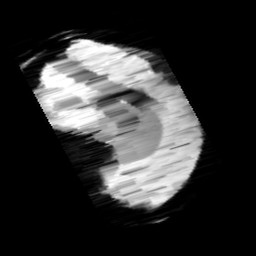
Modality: minIP
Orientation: sagittal
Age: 11
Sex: female
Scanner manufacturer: siemens
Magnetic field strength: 3 T
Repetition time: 0.027 s
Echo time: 0.02 s